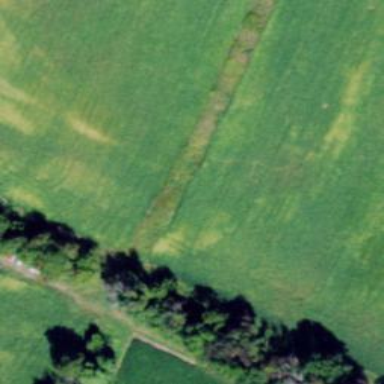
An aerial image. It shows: Trail footway.